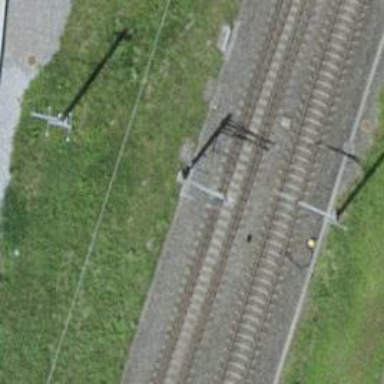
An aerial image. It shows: Railway switch.